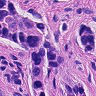
Metastatic tissue present: yes